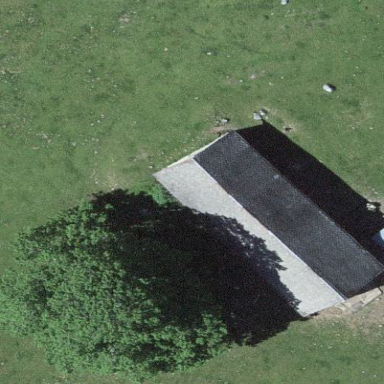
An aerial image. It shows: Cabin is depicted in the image.